Question: I have been trying for hours to find a way to solve the issue, but I had no luck with that. Here is a sample code:
'''
import java.awt.BorderLayout;
import javax.swing.BoxLayout;
import javax.swing.JButton;
import javax.swing.JFrame;
import javax.swing.JPanel;
import javax.swing.JScrollPane;
import javax.swing.SwingUtilities;
public class Example extends JFrame
{
private static final long serialVersionUID = 1L;
public Example()
{
JPanel contentPane = (JPanel) getContentPane();
contentPane.setLayout(new BorderLayout());
JPanel panTop = new JPanel(new BorderLayout());
//JPanel panBottom = new JPanel(new BorderLayout());
JPanel panTopCenter = new JPanel();
//JPanel panTopLeft = new JPanel();
//JPanel panTopRight = new JPanel();
panTop.add(panTopCenter, BorderLayout.CENTER);
//panTop.add(panTopLeft, BorderLayout.WEST);
//panTop.add(panTopRight, BorderLayout.EAST);
contentPane.add(panTop, BorderLayout.CENTER);
//contentPane.add(panBottom, BorderLayout.SOUTH);
JPanel pan = new JPanel();
pan.setLayout(new BoxLayout(pan, BoxLayout.Y_AXIS));
for(int i = 0; i < 50; i++) pan.add(new JButton("Button " + i));
JScrollPane scrollPane = new JScrollPane(pan);
panTopCenter.add(scrollPane);
pack();
setLocationRelativeTo(null);
setVisible(true);
}
public static void main(String[] args)
{
SwingUtilities.invokeLater(new Runnable()
{
@Override
public void run()
{
new Example();
}
});
}
}
'''

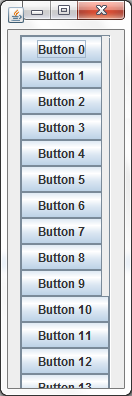
Answer: I always have to set the viewport's preferred size like this.
'''
import java.awt.*;
import javax.swing.*;
public class Example extends JFrame {
public Example() {
setDefaultCloseOperation(EXIT_ON_CLOSE);
Box box = new Box(BoxLayout.Y_AXIS);
for (int i = 0; i < 50; i++) {
box.add(new JButton("Button " + i));
}
JScrollPane sp = new JScrollPane(box);
Dimension d = new Dimension(box.getComponent(0).getPreferredSize());
sp.getVerticalScrollBar().setUnitIncrement(d.height);
d.height *= 10; // Show at least 10 buttons
sp.getViewport().setPreferredSize(d);
add(sp, BorderLayout.CENTER);
pack();
setLocationRelativeTo(null);
setVisible(true);
}
public static void main(String[] args) {
SwingUtilities.invokeLater(new Runnable() {
@Override
public void run() {
Example e = new Example();
}
});
}
}
'''